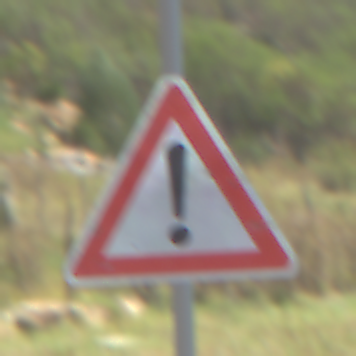
Verkehrszeichen: Gefahrenstelle
Umgebung: Outdoor, Nature
Tageszeit: Midday
Wetter: PartlyCloudy
Licht: Natural
Jahreszeit: Autumn
Kontrast: HighContrast